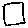
Label: square